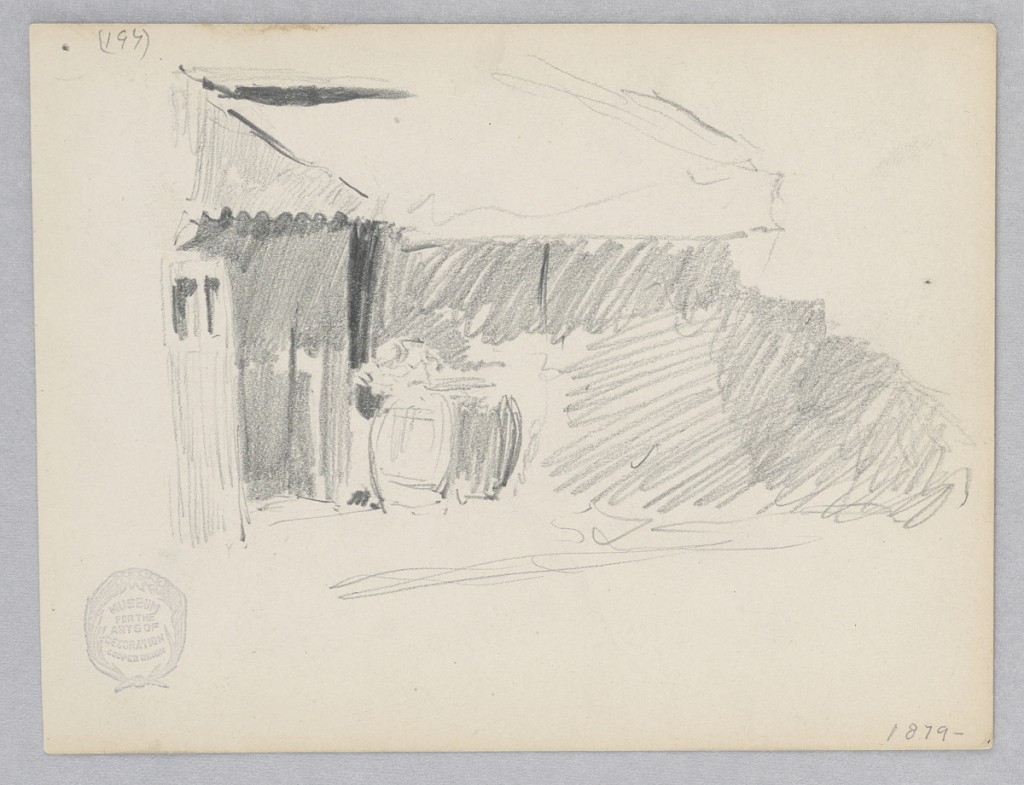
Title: Entrance
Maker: Robert Frederick Blum, American, 1857–1903
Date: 1879
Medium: Graphite on wove paper
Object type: Drawing
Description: Sketch of an entrance covered by an awning.